Question: What i would like to do is a simple button with an action method, This button is initialized, created, assigned to its action method and shown ONLY in Debug and AdHoc modes. So as a developer or tester, i can see the button, but in the release, the client won't be able to see that button.
What i did so far is the following:
-In my 'project-->Build Settings' Tab, i set the Debug values to 1 in both Debug and Adhoc, like this:

-Then i opened up the prefix.pch file, and there, i am blocked and i don't know what to do.
Basically, my action method is something like this:
'''
UIButton btnSwitch=[[UIButton alloc]init];
//Etc...
'''
The above code should be called in a specific file (The UIViewController class which should contain the button).
How can i do that, i mean, how can i tell my application to execute that code in a specific file only in DEBUG and Adhoc modes.
Thanx in advance.
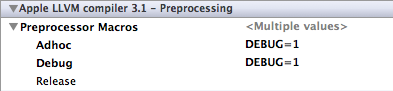
Answer: I'm not sure what your thinking with regards to the prefix.pch file is. Leave that alone for the moment.
You can create a button in code inside your view controller and do it conditionally like this.
'''
#ifdef DEBUG
UIImage *buttonImage = [UIImage imageNamed:@"btnSwitchImage"];
btnSwitch = [UIButton buttonWithType:UIButtonTypeCustom];
//frame size given as a point of reference only but when you create a button this
//way you have to set the frame otherwise you will see nothing.
btnSwitch.frame = CGRectMake(0.0f, 0.0f, buttonImage.size.width, buttonImage.size.height);
[btnSwitch setBackgroundImage:buttonImage forState:UIControlStateNormal];
[btnSwitch addTarget:self action:@selector(buttonAction:)forControlEvents:UIControlEventTouchUpInside];
[self.view addSubview:btnSwitch];
#endif
'''